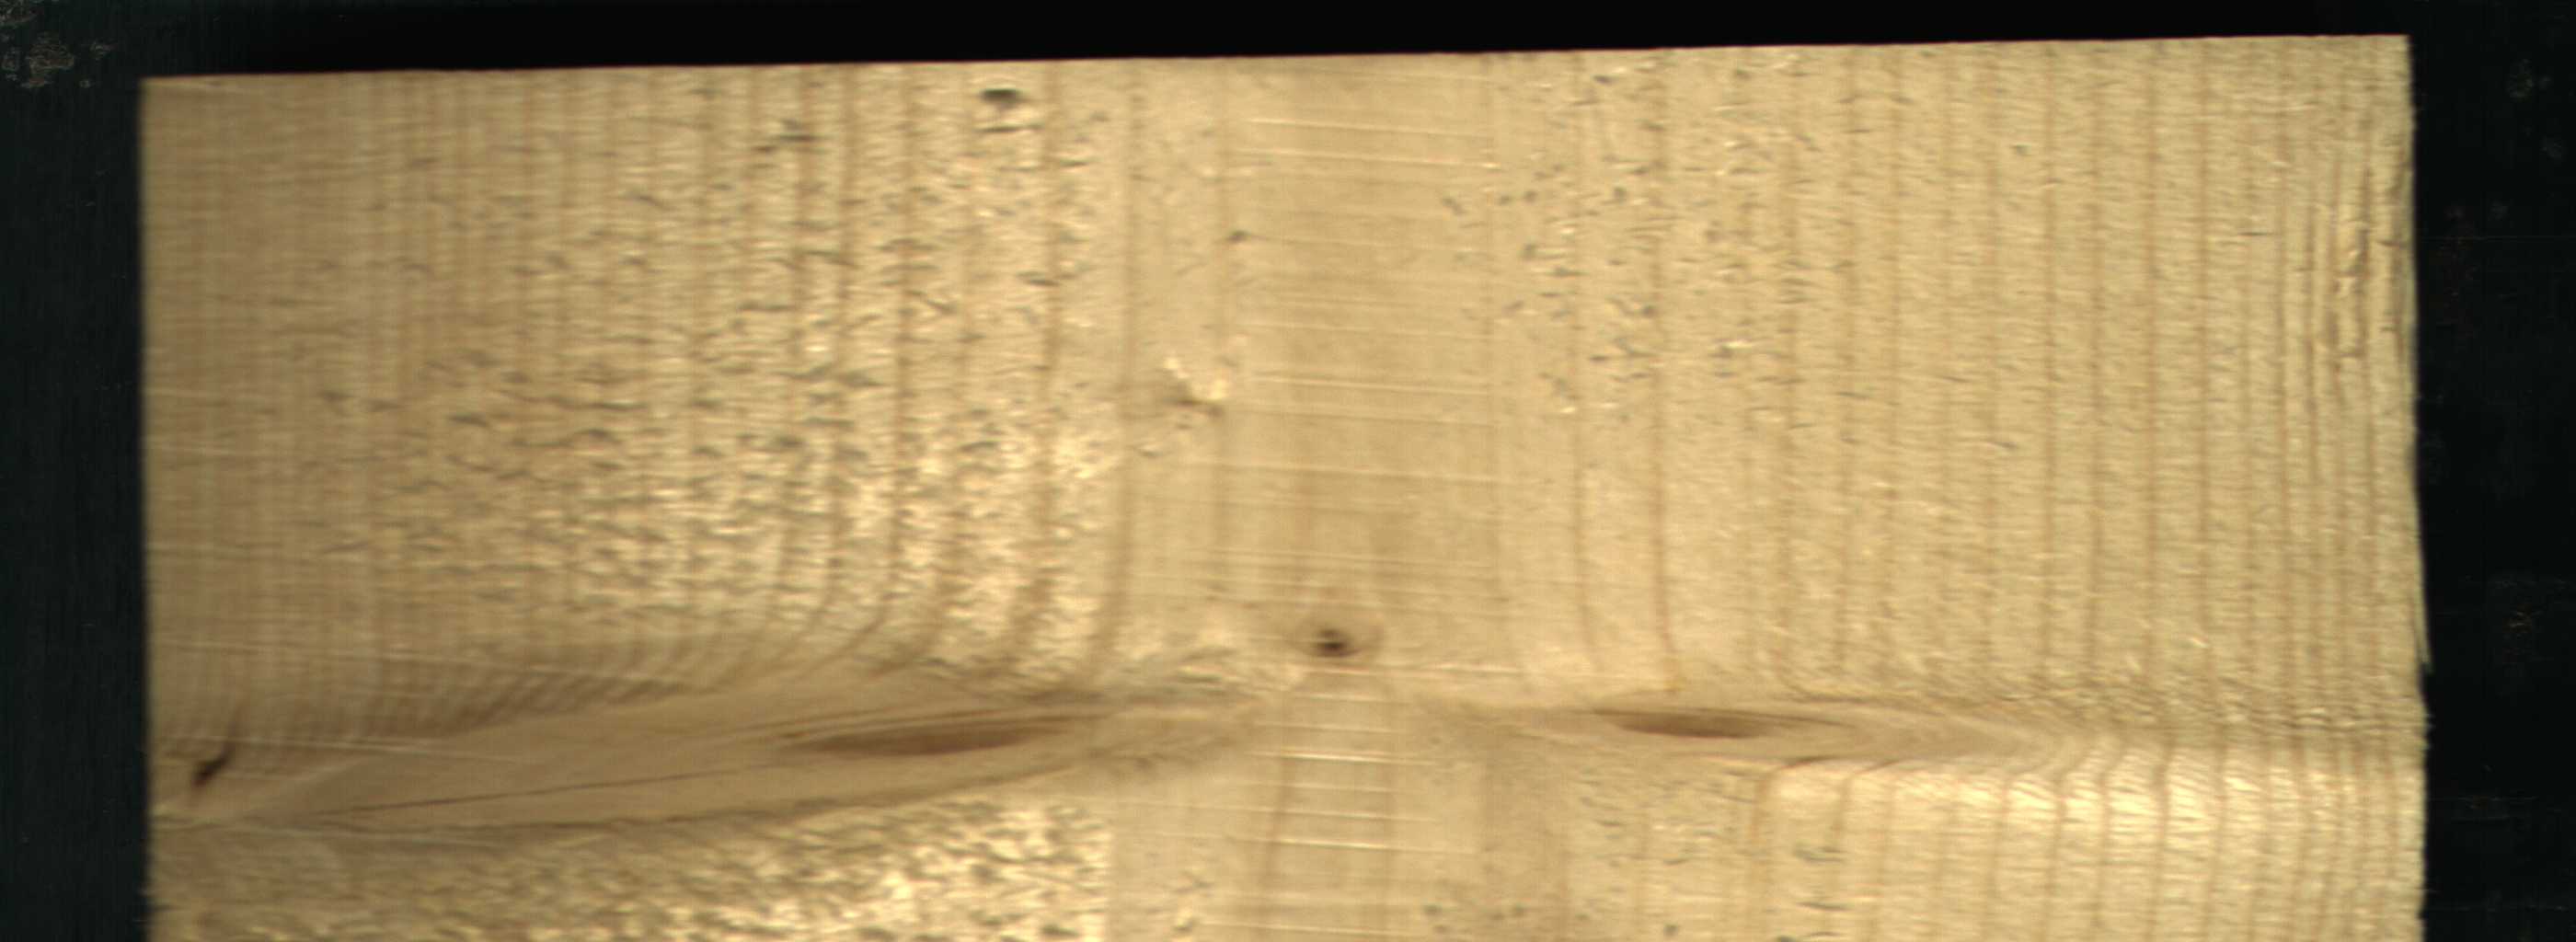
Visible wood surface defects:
Live_Knot
Live_Knot
Live_Knot